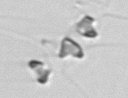
Label: Chaetoceros_socialis